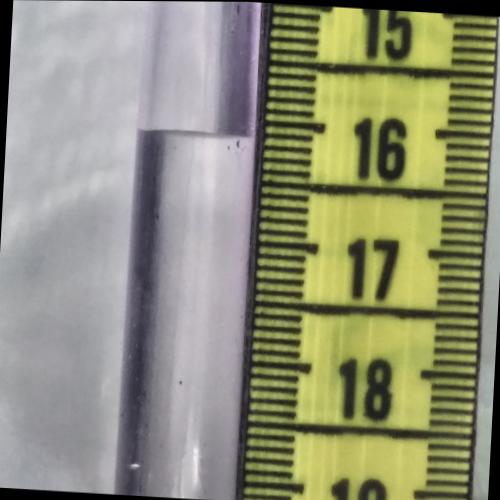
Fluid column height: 16.1 cm